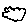
Label: cloud